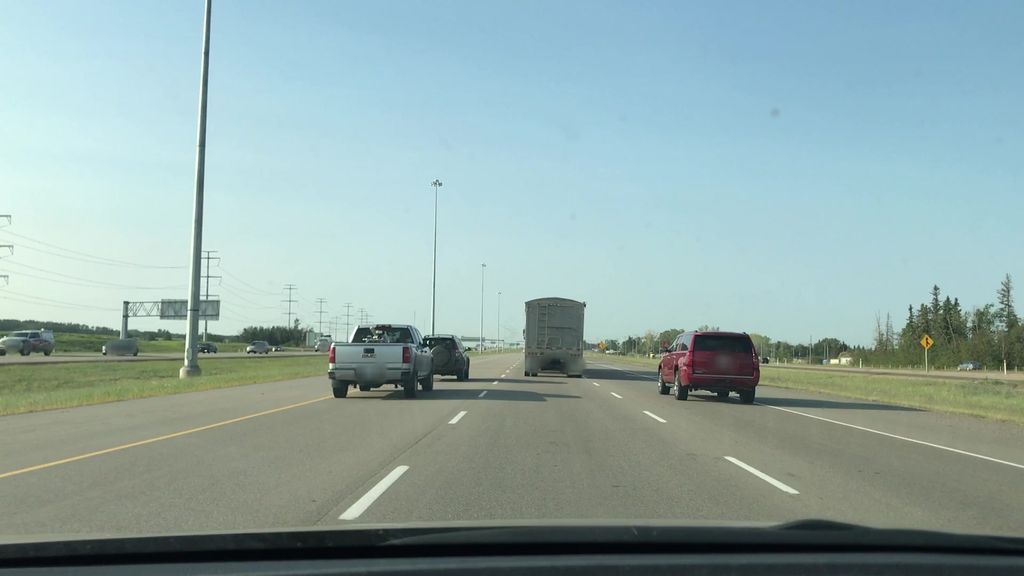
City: edmonton